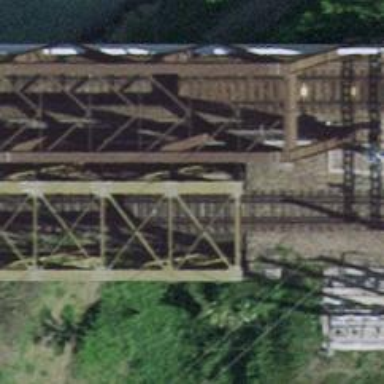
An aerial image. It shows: Bridge with truss structure carrying single electrified railway track with contact line.